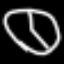
Label: clock